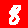
Digit: 8